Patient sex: M
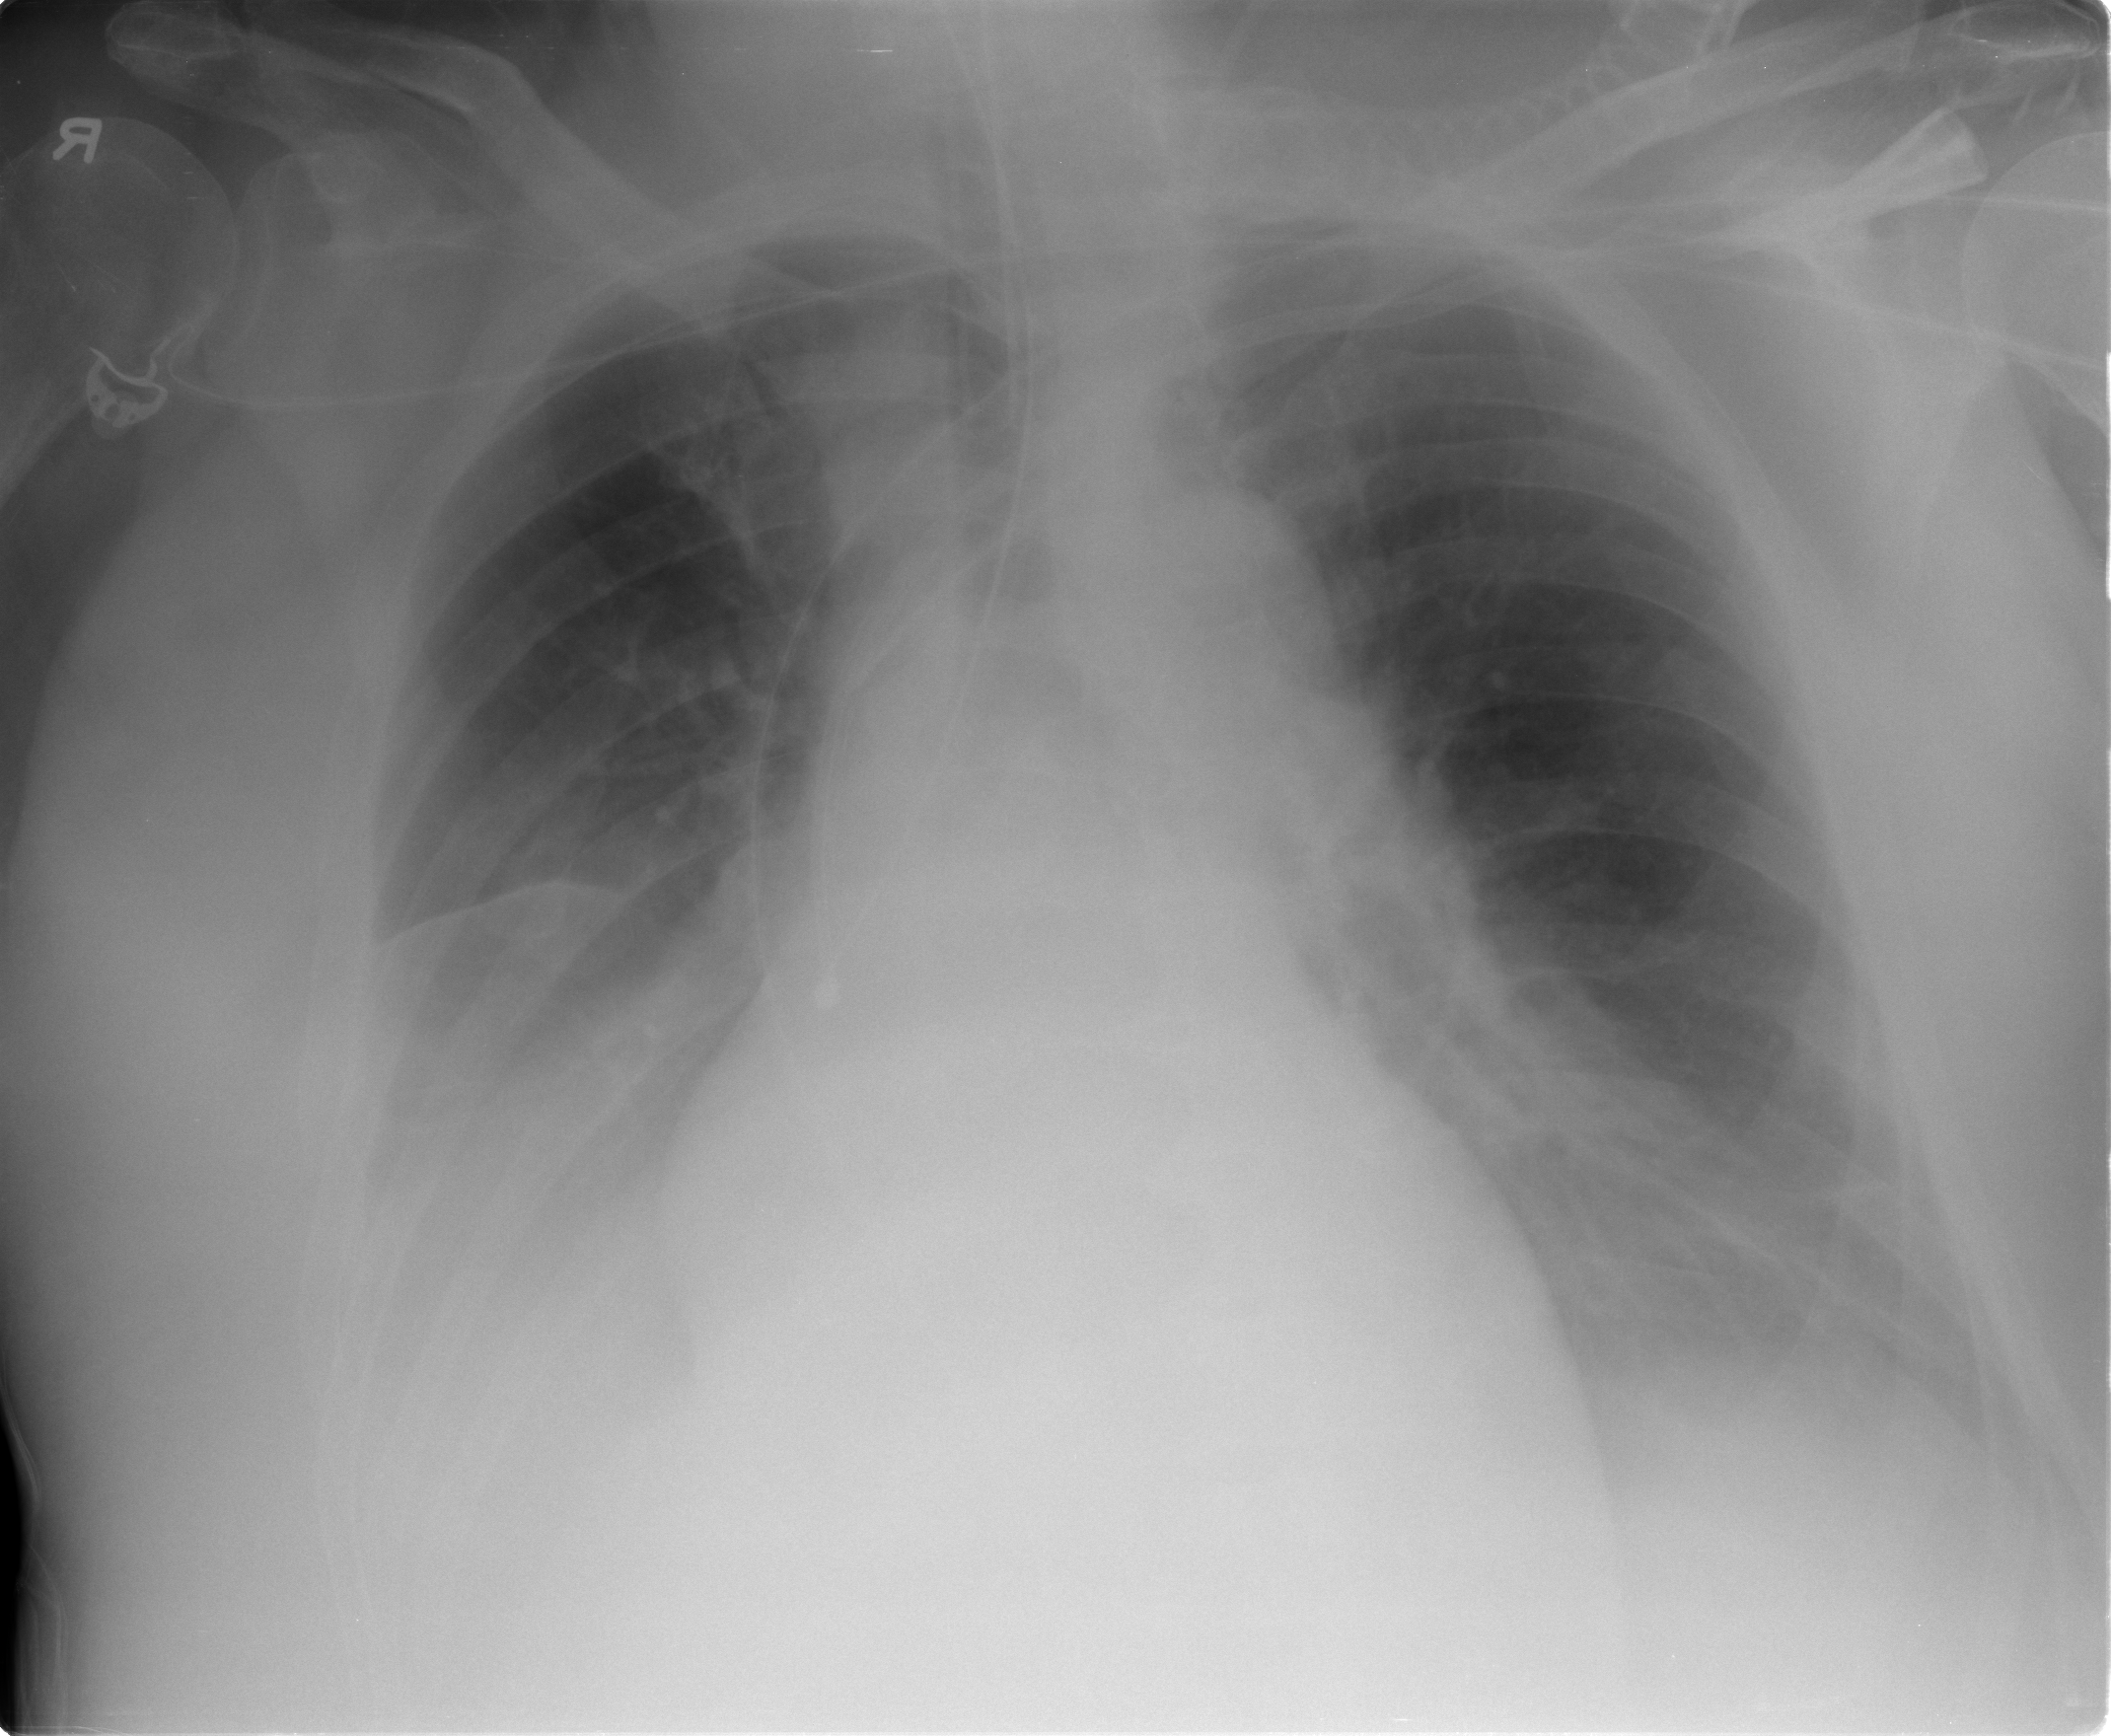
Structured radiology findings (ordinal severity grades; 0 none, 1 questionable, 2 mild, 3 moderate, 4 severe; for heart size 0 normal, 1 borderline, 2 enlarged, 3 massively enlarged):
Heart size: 2
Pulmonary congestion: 2
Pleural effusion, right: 2
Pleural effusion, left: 2
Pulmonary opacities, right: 0
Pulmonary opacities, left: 0
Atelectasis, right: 3
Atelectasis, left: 2